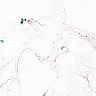
Metastatic tissue present: no